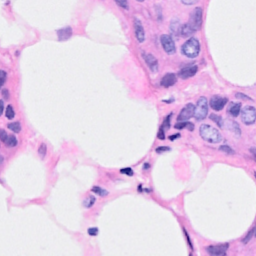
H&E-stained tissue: Breast